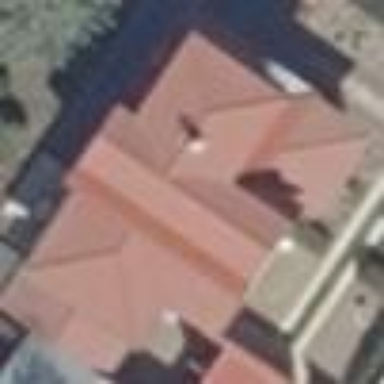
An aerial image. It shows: Detached building with mansard roof.